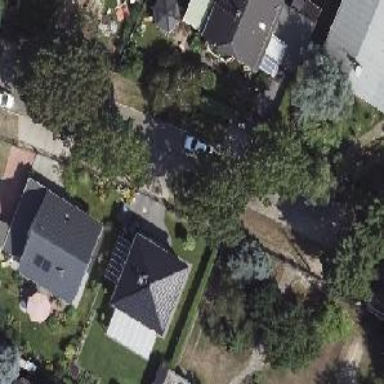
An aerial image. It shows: Residential road.